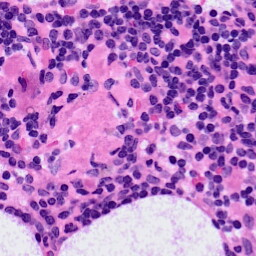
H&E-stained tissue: LymphNode